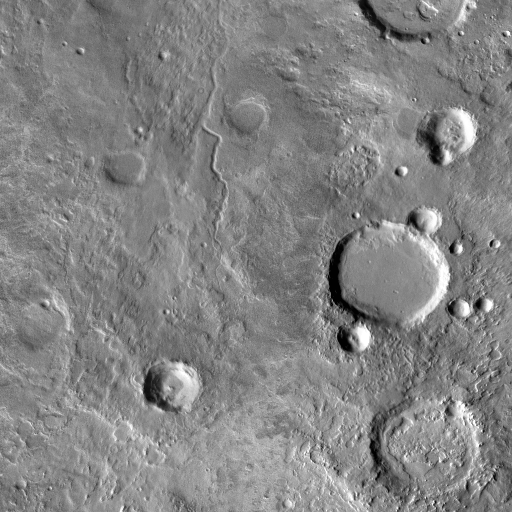
Crater classes present: Background, Other, Layered, Buried, Secondary